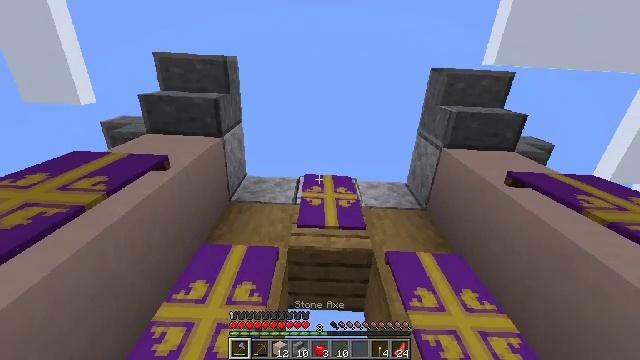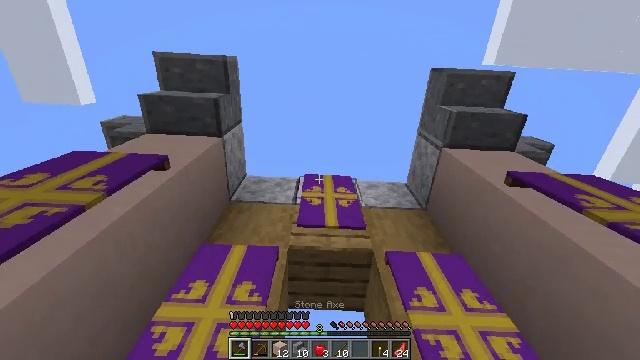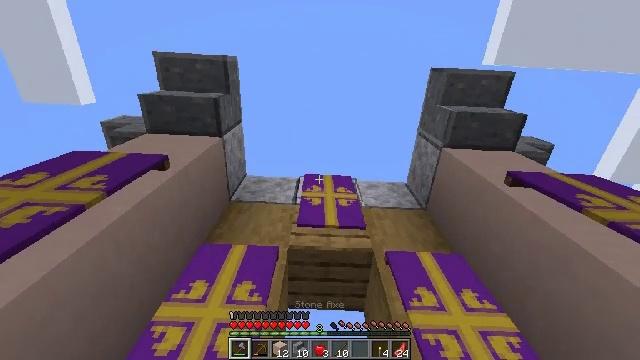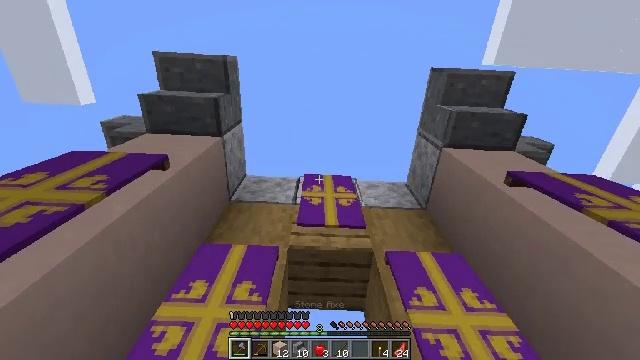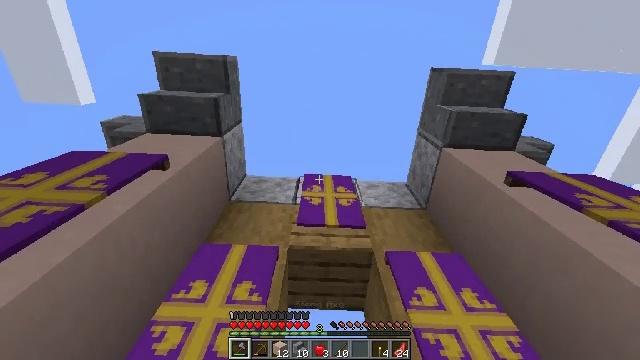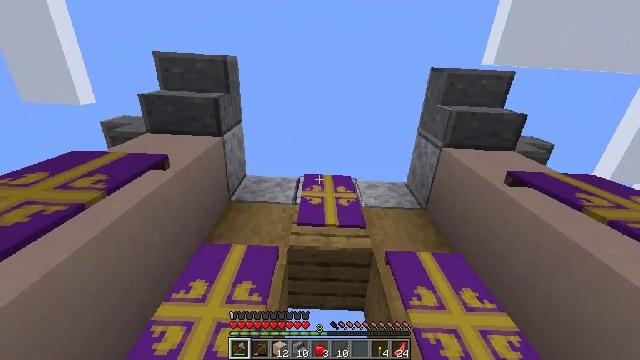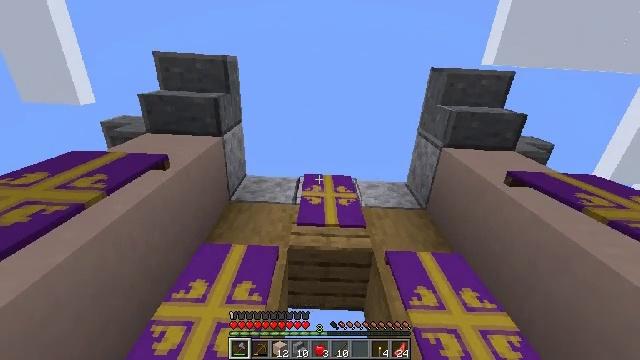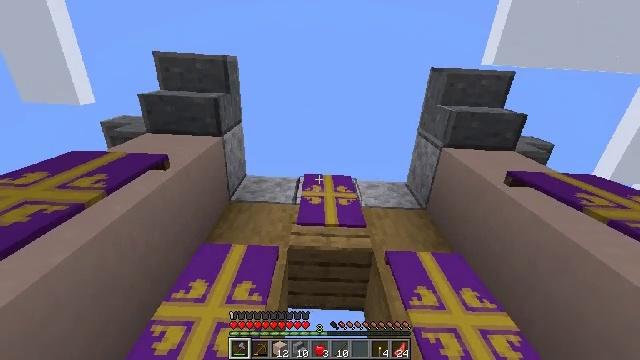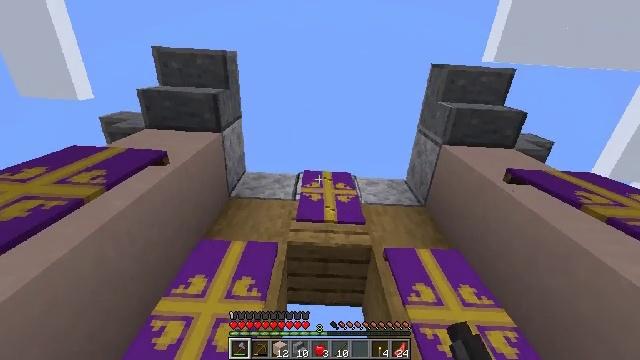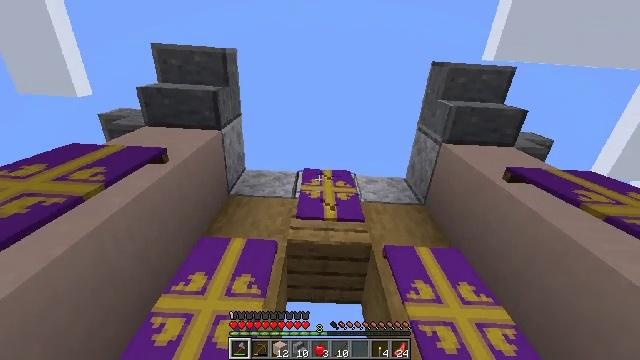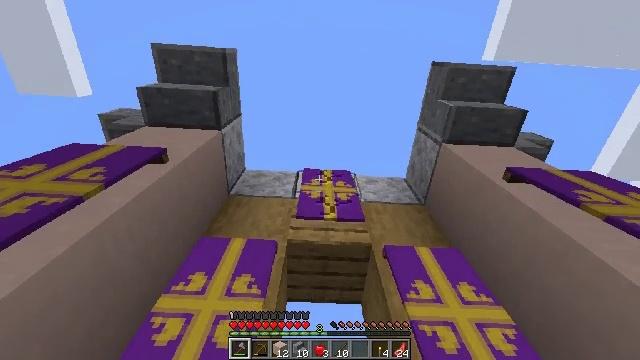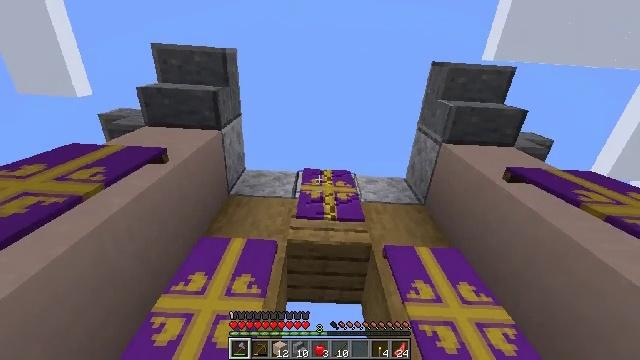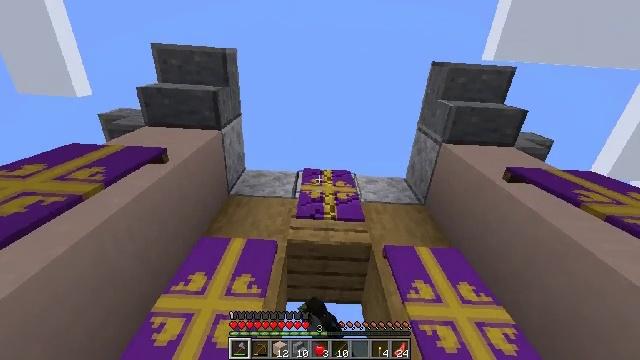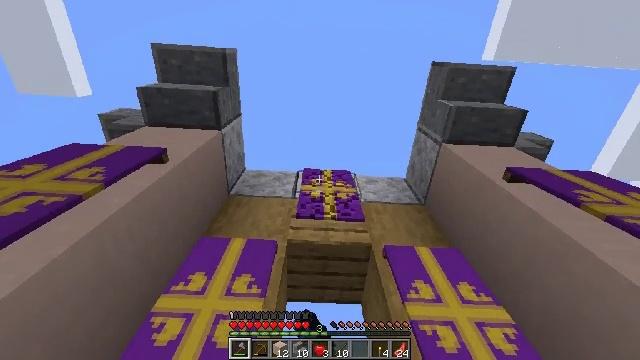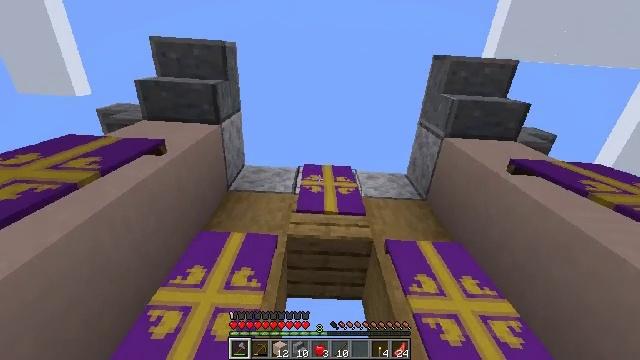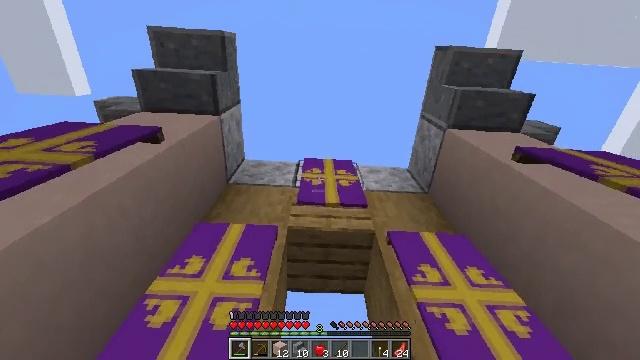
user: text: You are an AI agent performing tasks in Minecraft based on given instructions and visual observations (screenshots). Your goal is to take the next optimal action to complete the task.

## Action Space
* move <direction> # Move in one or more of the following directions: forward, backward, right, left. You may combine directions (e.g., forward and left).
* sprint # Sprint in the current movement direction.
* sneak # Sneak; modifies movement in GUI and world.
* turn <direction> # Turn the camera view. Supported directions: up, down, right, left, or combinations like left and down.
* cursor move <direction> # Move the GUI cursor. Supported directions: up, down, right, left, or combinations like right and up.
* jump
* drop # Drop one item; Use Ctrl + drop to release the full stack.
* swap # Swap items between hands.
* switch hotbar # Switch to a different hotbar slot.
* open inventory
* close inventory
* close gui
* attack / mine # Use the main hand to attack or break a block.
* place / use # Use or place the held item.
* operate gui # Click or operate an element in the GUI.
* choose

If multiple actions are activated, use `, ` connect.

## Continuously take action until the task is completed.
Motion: motion action
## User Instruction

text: Attack the wall to gather the purple wall banner.
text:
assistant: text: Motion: attack / mine
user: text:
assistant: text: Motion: attack / mine
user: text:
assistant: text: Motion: attack / mine
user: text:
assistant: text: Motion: attack / mine
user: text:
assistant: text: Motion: attack / mine
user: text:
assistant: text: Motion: attack / mine
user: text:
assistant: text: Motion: attack / mine
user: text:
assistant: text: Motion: attack / mine
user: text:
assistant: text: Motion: attack / mine
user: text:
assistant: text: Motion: attack / mine
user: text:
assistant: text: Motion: attack / mine
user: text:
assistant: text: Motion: attack / mine
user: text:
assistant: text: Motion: attack / mine
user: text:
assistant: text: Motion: move forward
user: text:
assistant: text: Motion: move forward
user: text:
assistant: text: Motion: move forward, attack / mine
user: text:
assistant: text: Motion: attack / mine
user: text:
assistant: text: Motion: attack / mine
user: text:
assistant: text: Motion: attack / mine
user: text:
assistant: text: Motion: attack / mine
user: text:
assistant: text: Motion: turn up, attack / mine
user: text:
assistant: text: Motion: turn up, attack / mine
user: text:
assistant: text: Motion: attack / mine
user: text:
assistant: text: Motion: attack / mine
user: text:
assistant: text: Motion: attack / mine
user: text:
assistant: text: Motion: attack / mine
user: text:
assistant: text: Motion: attack / mine
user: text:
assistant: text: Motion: attack / mine
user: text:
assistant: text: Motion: attack / mine
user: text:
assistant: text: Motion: attack / mine